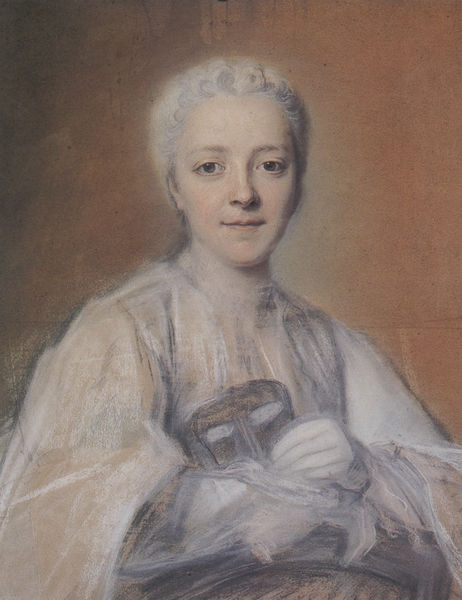
Titel: Jeanne-Élisabeth de Geer, baronne de Tuyll
Künstler: Maurice Quentin de La Tour
Standort: Saint-Quentin
Institution: Musée Antoine Lécuyer
Schlagwörter: dunkel, gemälde, hand, kopf, mann, umhang, weiß, mädchen, sitzen, braun, finger, frankreich, frau, frisur, grau, haar, handschuh, handschuhe, hell, hintergrund, kleid, kreide, licht, mund, nase, orange, pastell, schwarz, stirn, stuhl, zeichnung, blick, dame, rot, ball, beige, blond, feiern, jung, wand, arme, augen, barock, blass, bluse, falten, gesicht, halten, weit, ärmel, bild, bildnis, hände, portrait, porträt, pastos, gewand, haare, kostüm, reich, sessel, augenbrauen, blas, frontal, hübsch, kinn, kontrast, lippen, locke, locken, puder, rokoko, rosa, schultern, zart, oval, perücke, lächeln, ornage, papier, lehne, venedig, tüll, linien, ausdruck, französisch, faltenwurf, junge, augenbraue, transparent, striche, leuchten, lachen, froh, offen, maske, gestützt, strahlen, bub, kohle, lockig, revolution, strich, fasching, kurz, braue, jüngling, durchsichtig, fröhlich, porträit, karneval, scheinen, glücklich, perrücke, zeichung, getönt, gepudert, vendig, durchscheinend, lebendig, gehöht, verkleiden, schmunzeln, zufreiden, lippem, seidenbluse, deckweiß, demaskieren, faschning, mskierung, venezianische, venzianische maske, verkleifung, ge, weißblond, handschuche, handschuch